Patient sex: M
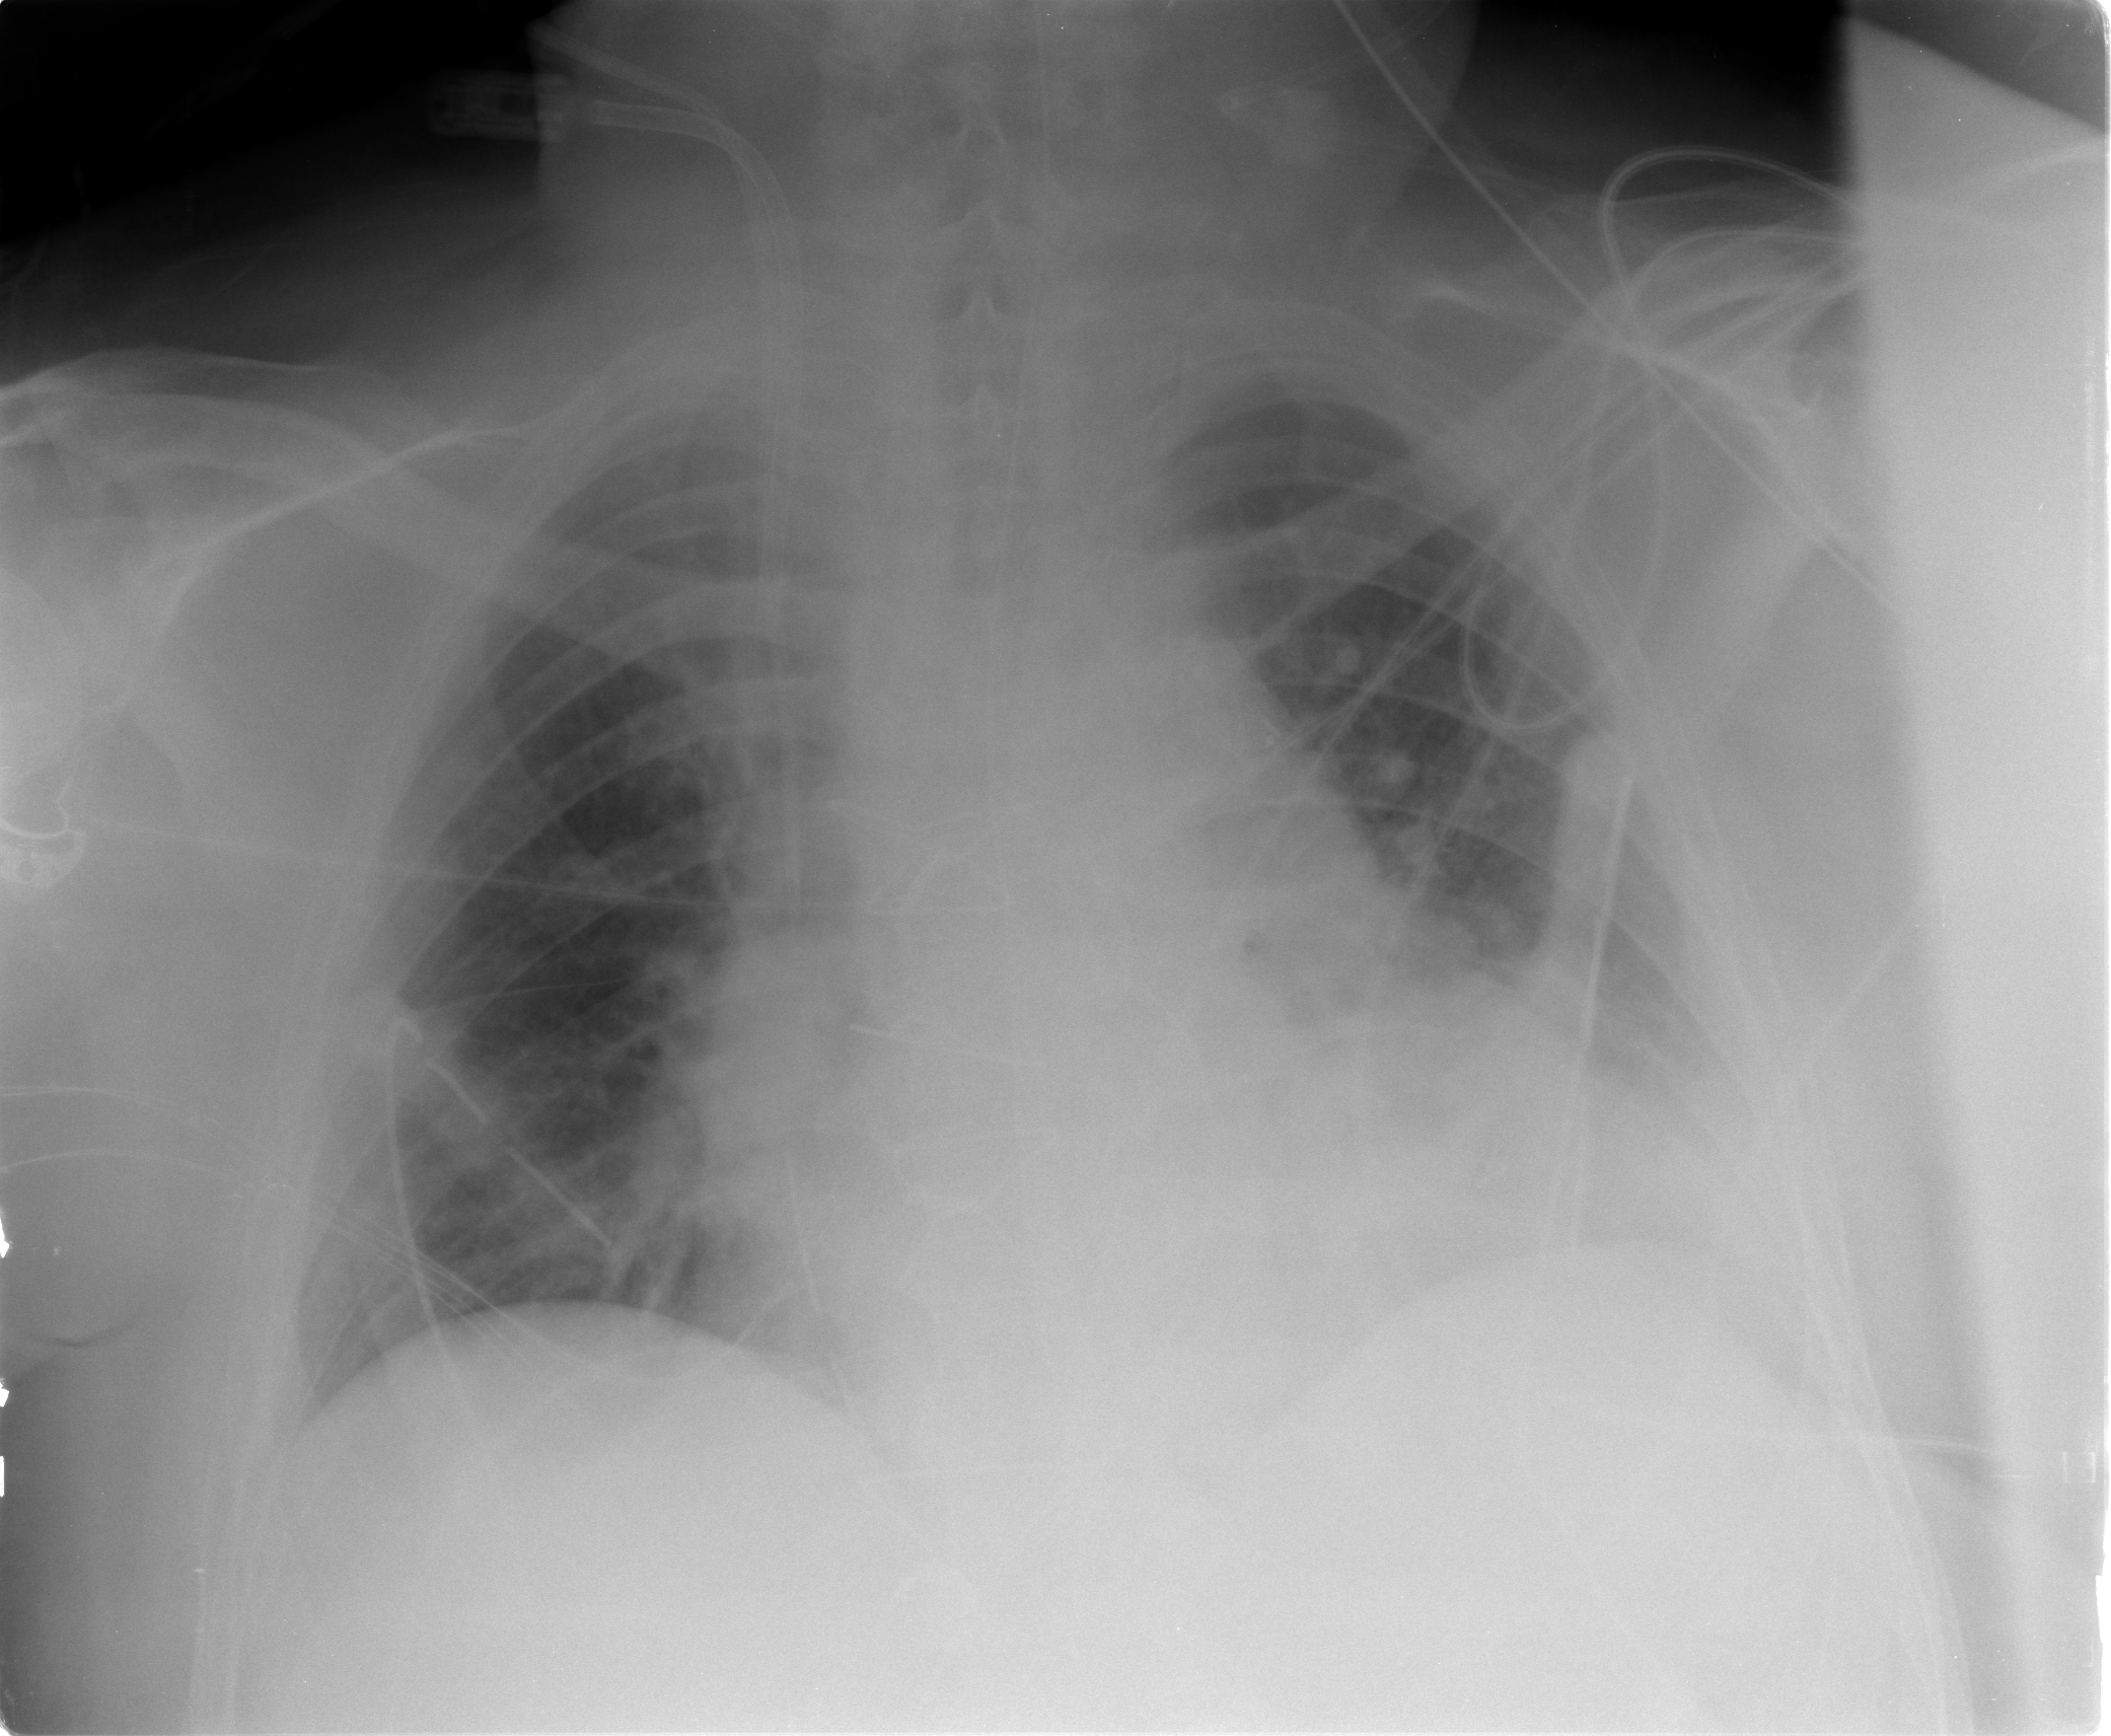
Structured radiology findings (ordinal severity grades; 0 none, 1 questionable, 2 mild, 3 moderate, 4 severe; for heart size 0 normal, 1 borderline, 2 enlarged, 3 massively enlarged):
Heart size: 2
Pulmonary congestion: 3
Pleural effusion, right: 0
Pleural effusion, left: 2
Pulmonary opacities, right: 2
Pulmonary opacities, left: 2
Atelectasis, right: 2
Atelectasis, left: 2